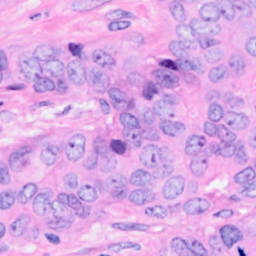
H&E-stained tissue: Breast